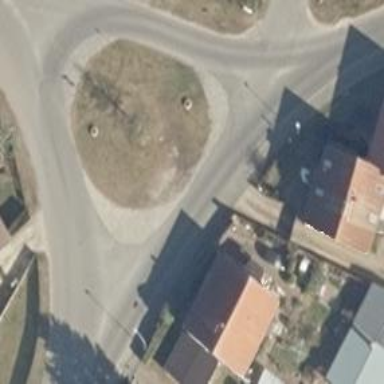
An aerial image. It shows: Residential road with asphalt surface.